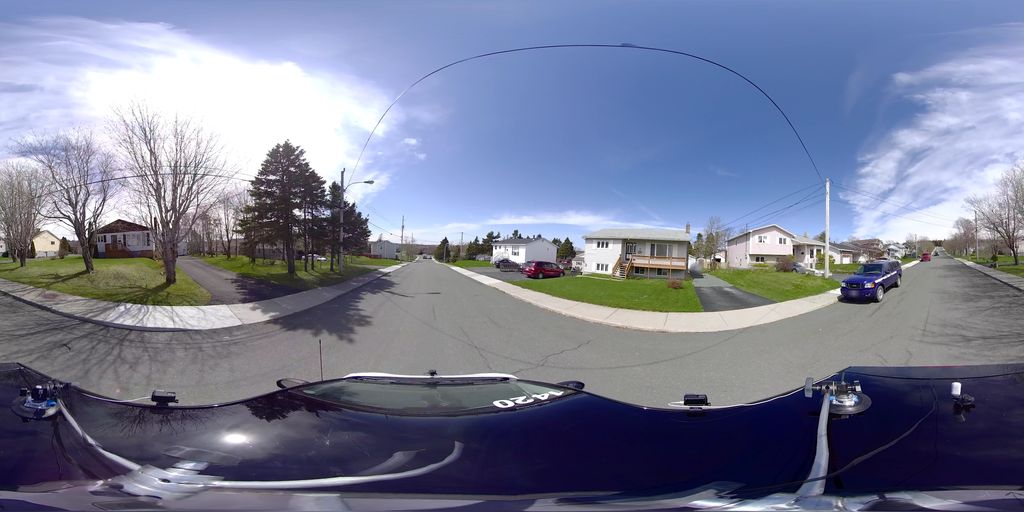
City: st_johns